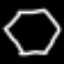
Label: octagon